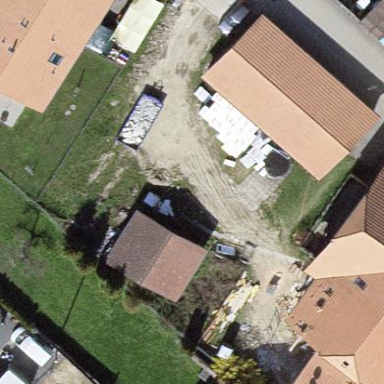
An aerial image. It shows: Group of garages.